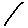
Label: line